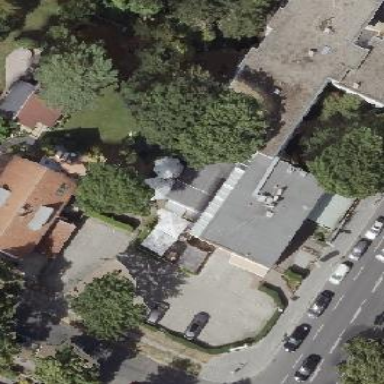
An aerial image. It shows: Restaurant building.